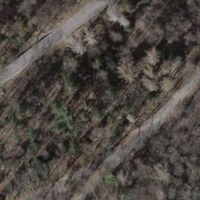
EUNIS habitat code: 44
Species observed at this site:
Aruncus dioicus